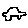
Label: car